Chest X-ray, PA view. Patient: 63 years old, sex M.
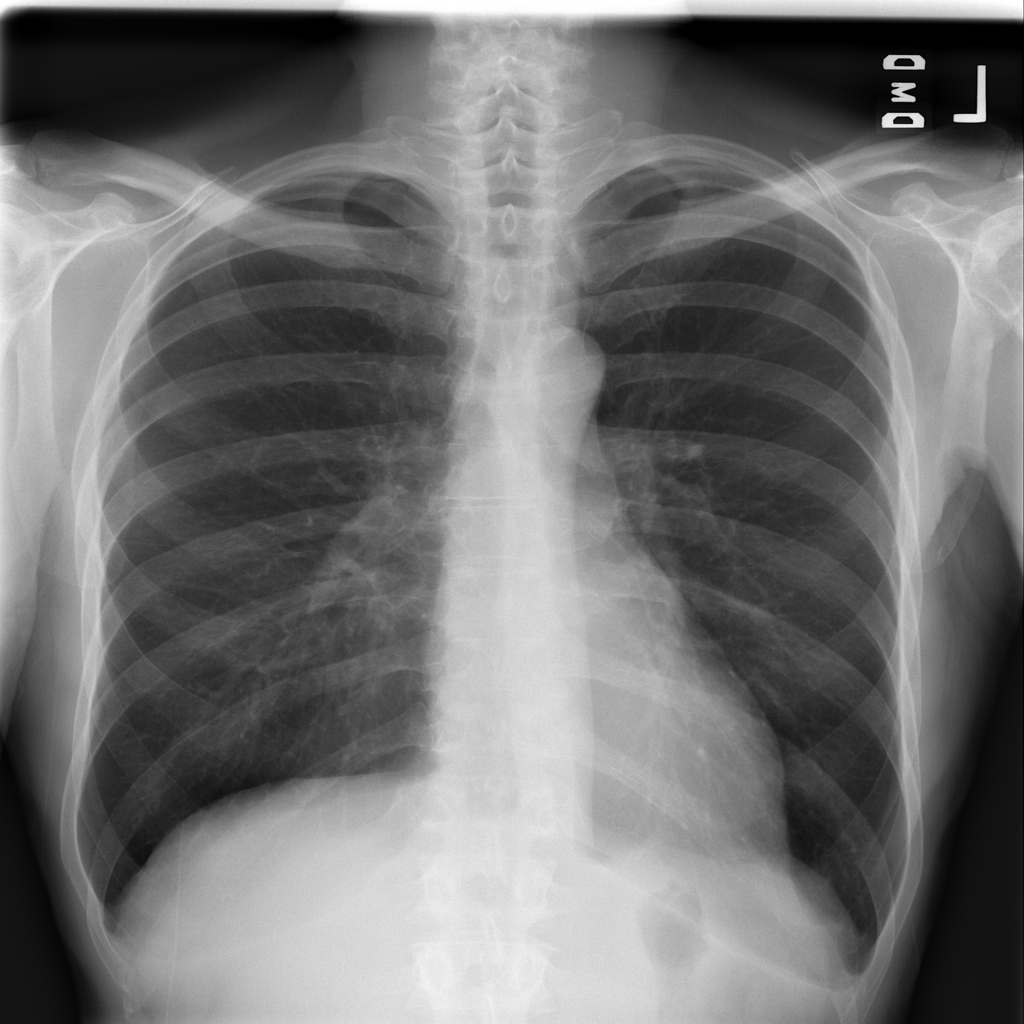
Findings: No Finding